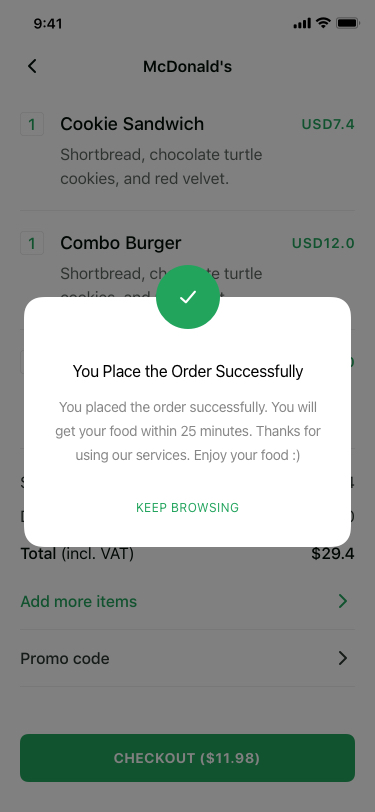
Text in this UI design:
Keep Browsing
You Place the Order Successfully
You placed the order successfully. You will get your food within 25 minutes. Thanks for using our services. Enjoy your food :)